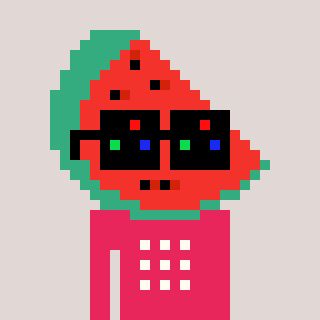
a pixel art character with square black sunglasses, a watermelon-shaped head and a redpinkish-colored body on a warm background